Question: i am going to ask for help about my project which i have done recently.
<URL>
i search alot but did not find any thing. in this site i use slider with bg-stretcher on home page. problem is that when i resize the window the bg stretcher do not work. and its showing a gap. here is a screenshot attached.

Its in All browsers.
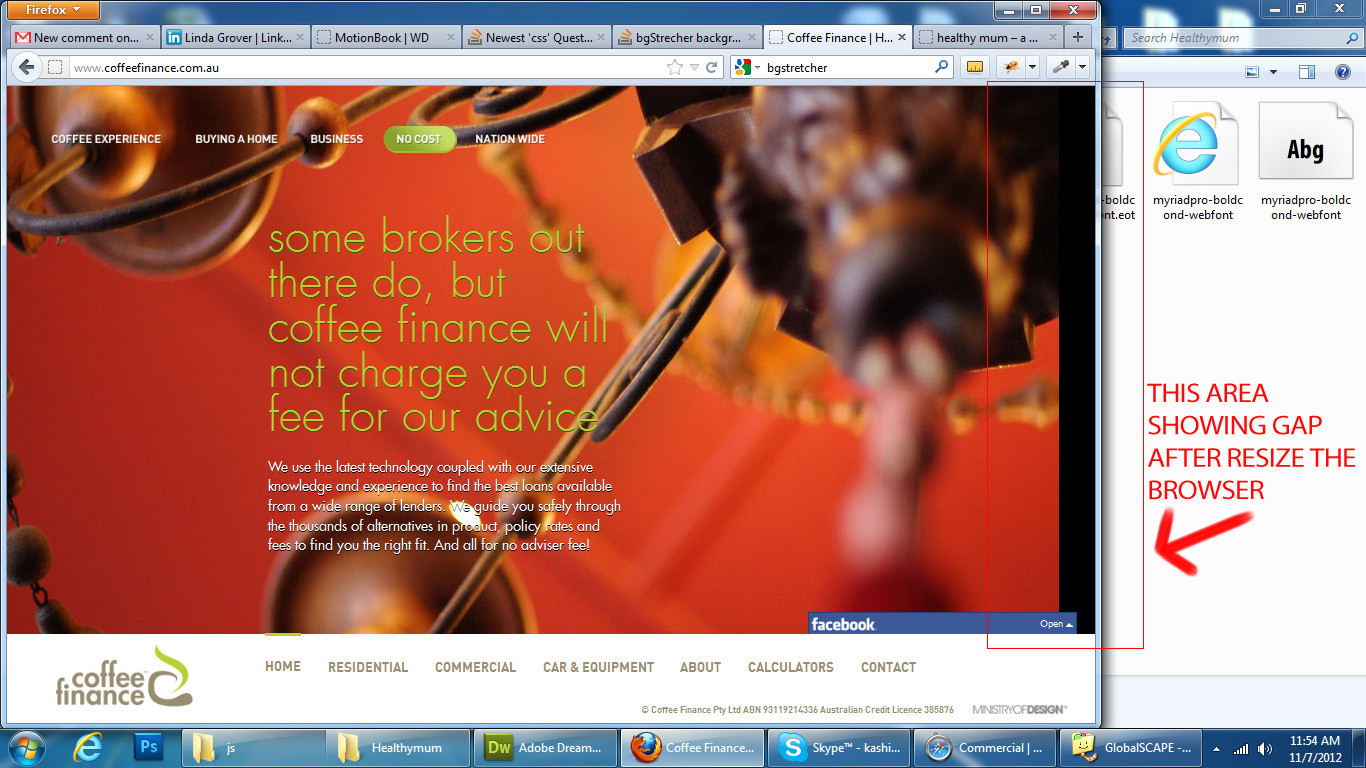
Answer: after very looking i find fixed it with:
'''
margin-left:0;
'''
Thanks to all for give No comments